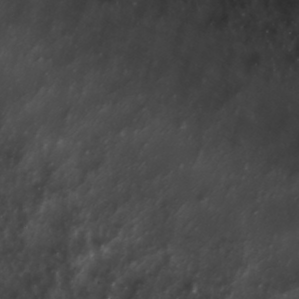
Label: non_frost